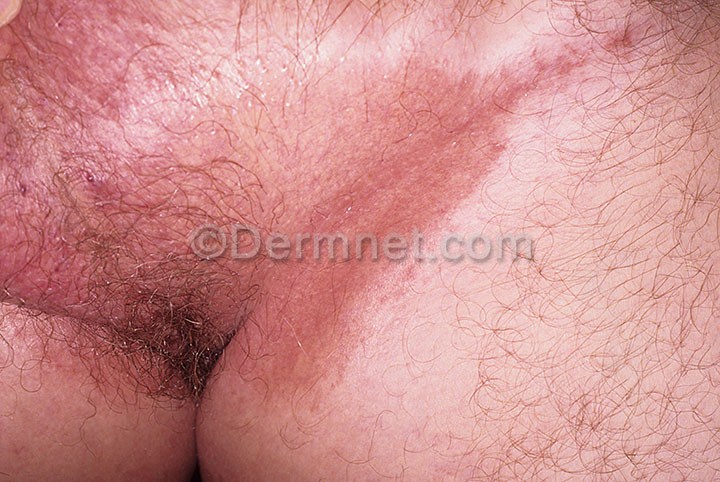
Disease: Tinea Ringworm Candidiasis and other Fungal Infections